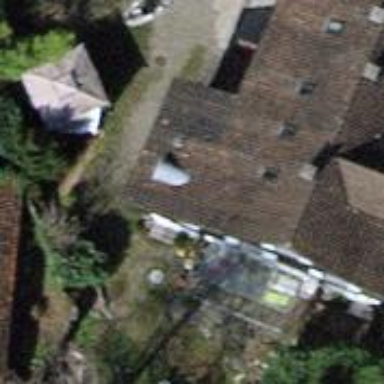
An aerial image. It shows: Terrace building.